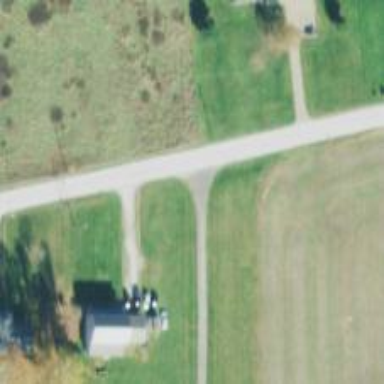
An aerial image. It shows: Driveway leading to service road.